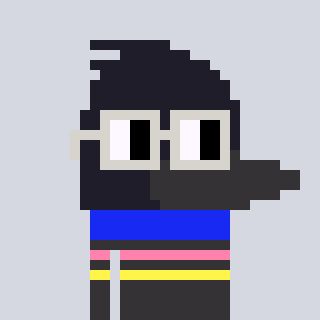
a pixel art character with square light gray glasses, a raven-shaped head and a grayscale-colored body on a cool background